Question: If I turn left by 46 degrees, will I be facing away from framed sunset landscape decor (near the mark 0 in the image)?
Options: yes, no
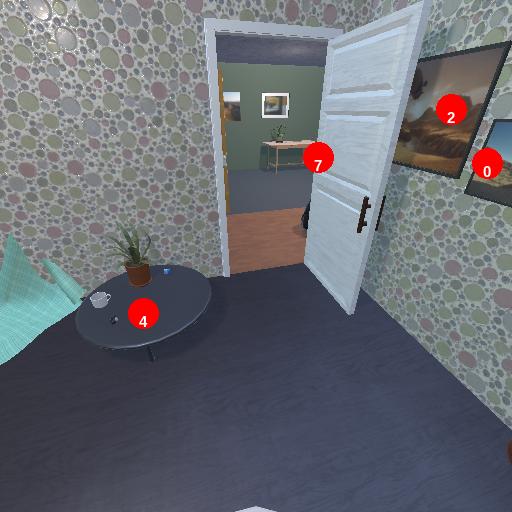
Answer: yes